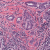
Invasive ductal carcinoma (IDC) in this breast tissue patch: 1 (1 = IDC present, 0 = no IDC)